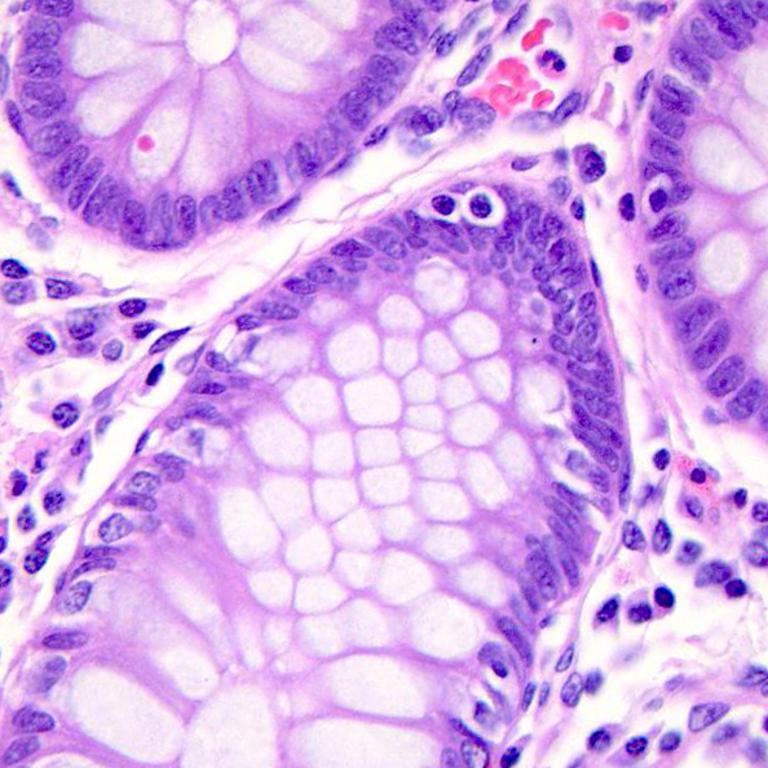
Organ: colon
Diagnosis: benign